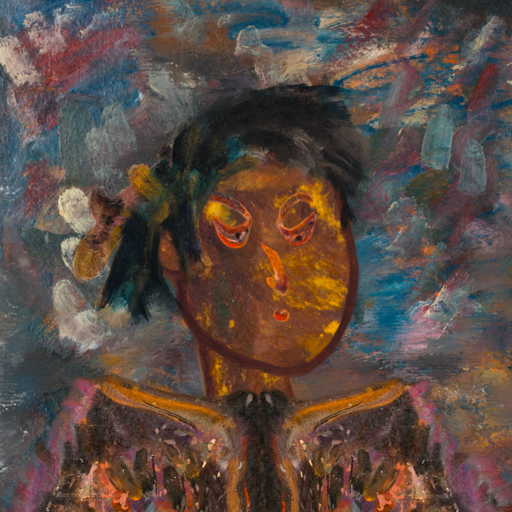
Background: Boggyland, Head And Neck Side: Comrade, Face Side: Hypocrite, Bust: Gypsy_Queen, Hair Side: Pipe, Head Accessory: Blank, Second Necklace: Blank, Necklace: Blank, Baby: Blank